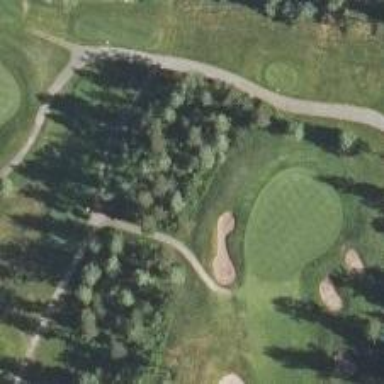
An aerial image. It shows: Pathway for golfing.